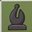
Piece: bB